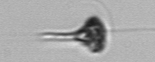
Label: Euglena